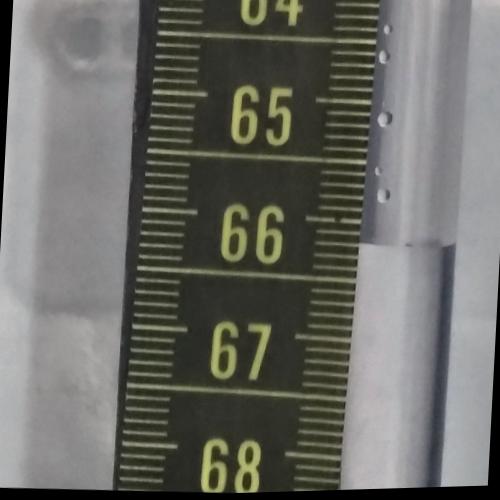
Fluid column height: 66.2 cm